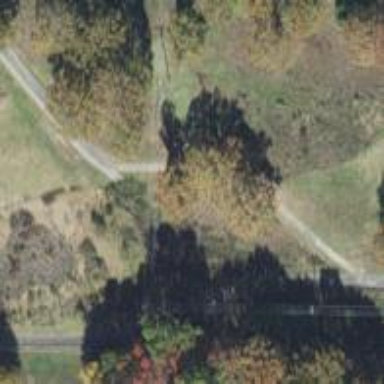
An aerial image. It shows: Disc golf tee area.